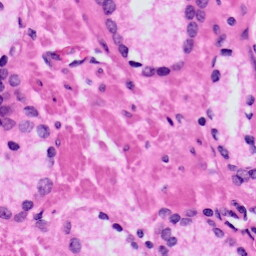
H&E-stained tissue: Prostate